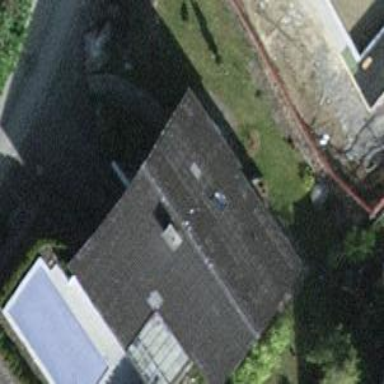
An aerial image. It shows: Detached building.